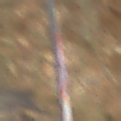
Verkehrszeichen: KreuzungOderEinmuendung
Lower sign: VerbotUeberholenEinspurigeFahrzeuge
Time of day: Midday
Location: Outdoor (Nature)
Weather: Overcast
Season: NotSpecified
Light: Natural